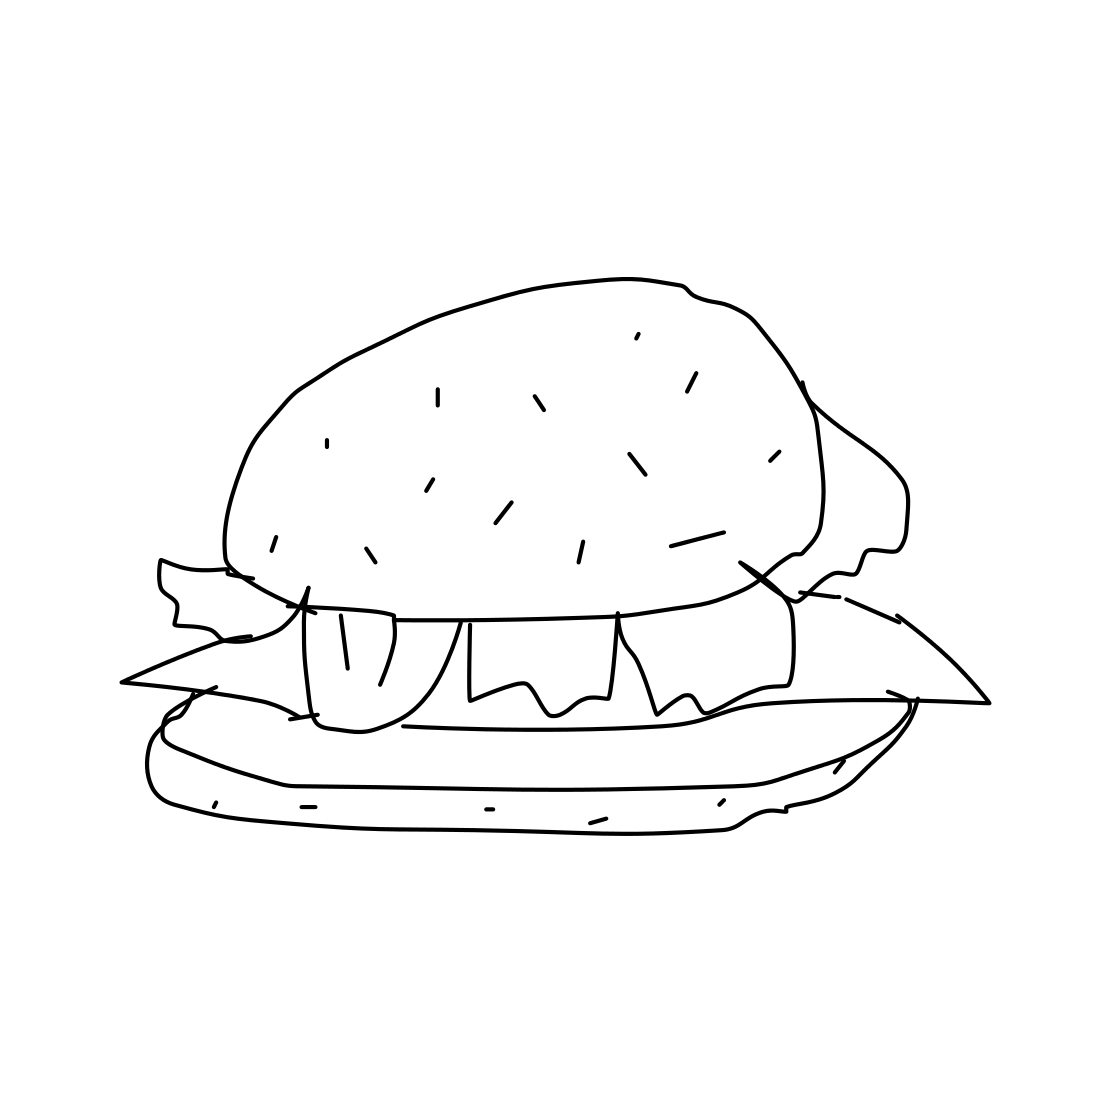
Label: hamburger